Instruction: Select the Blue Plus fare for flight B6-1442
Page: flights
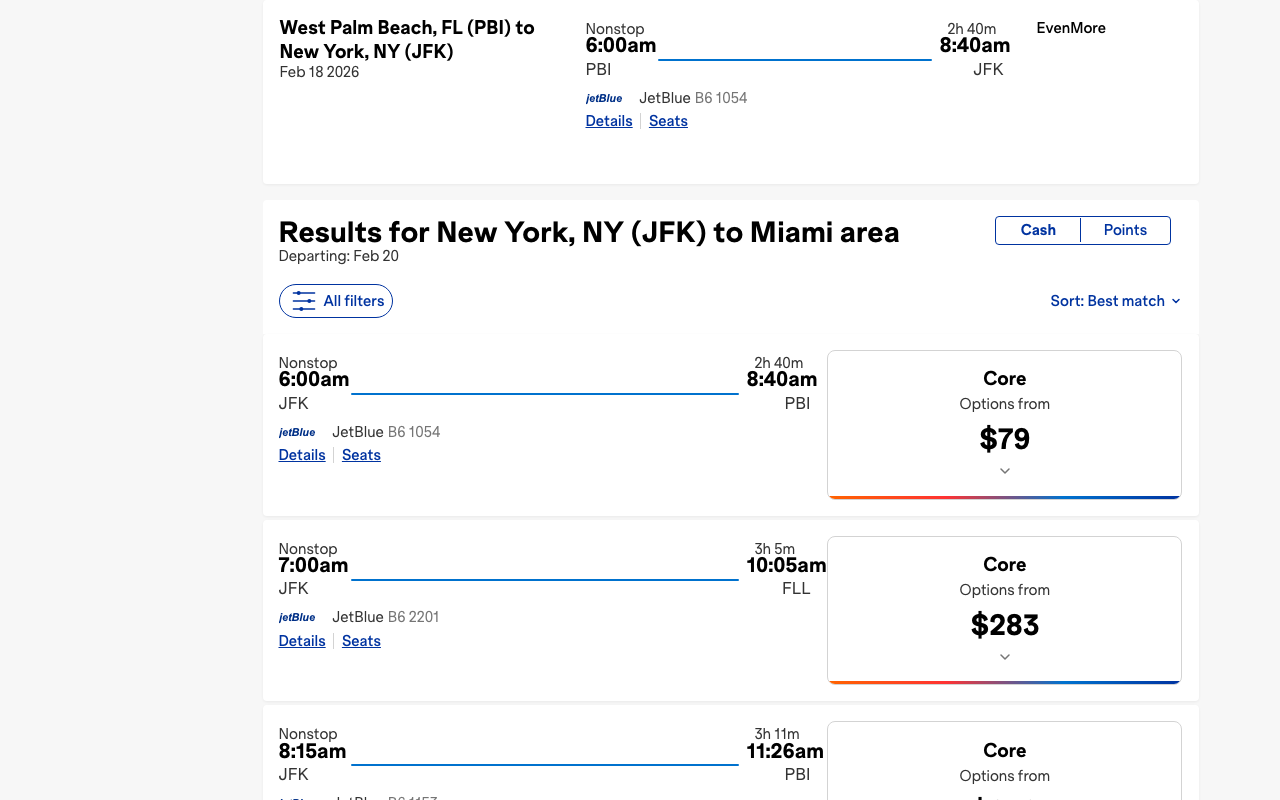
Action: click